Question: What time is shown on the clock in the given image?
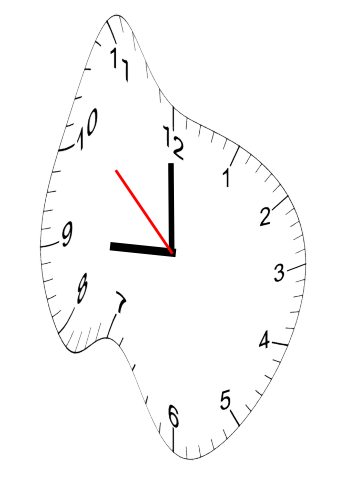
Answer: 08:59:52